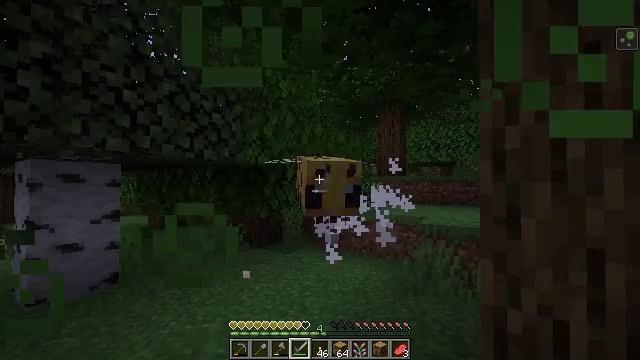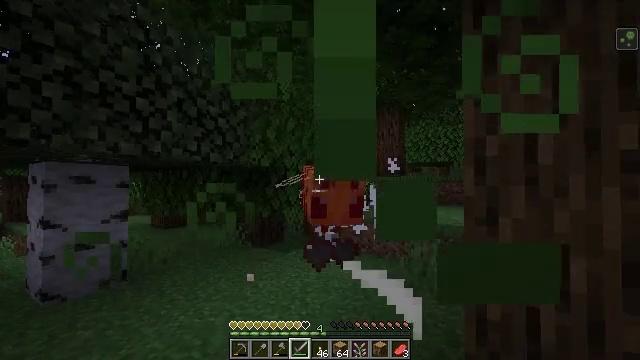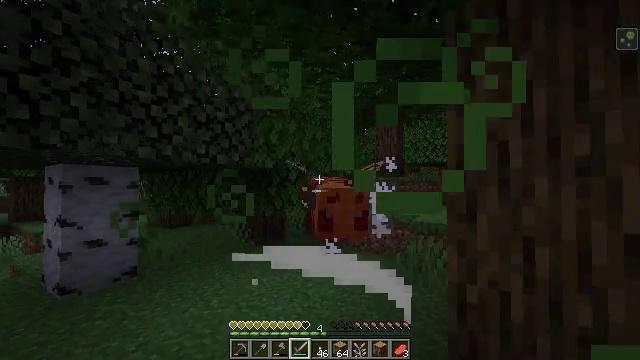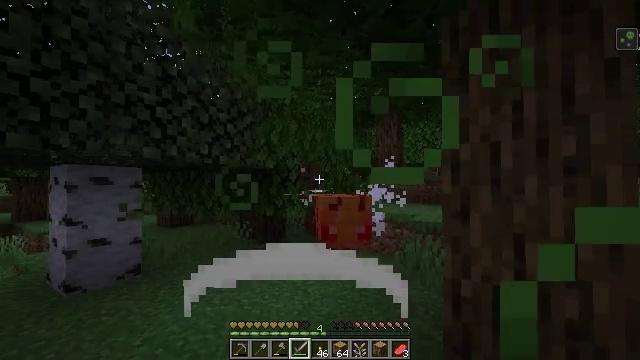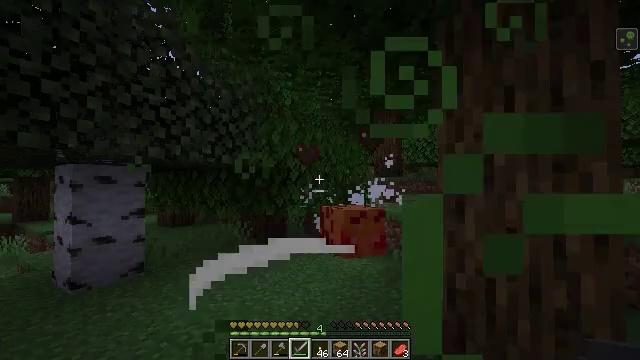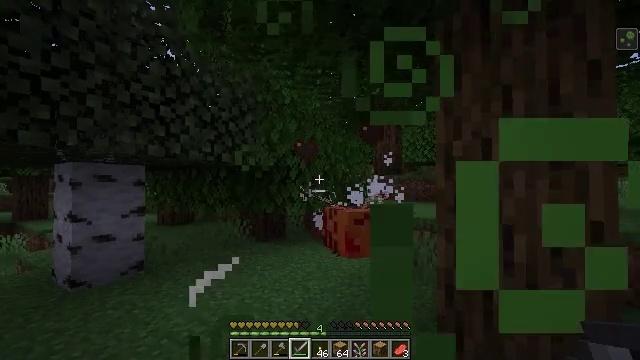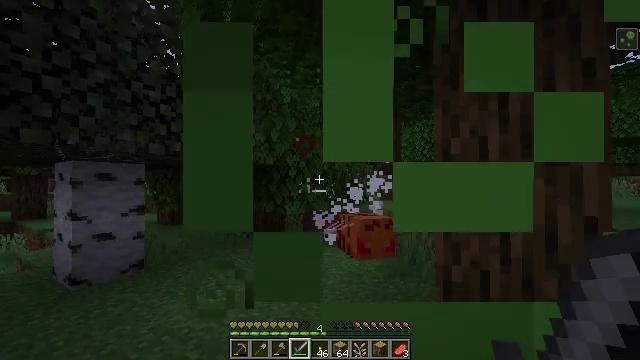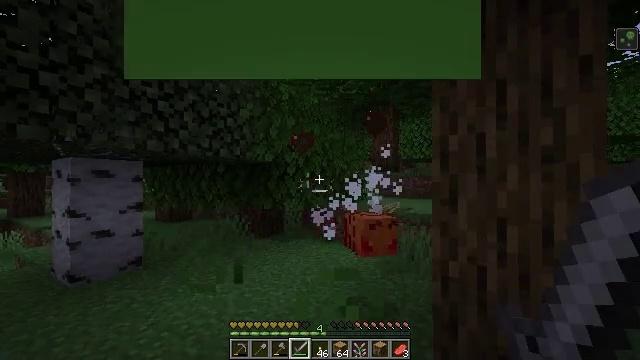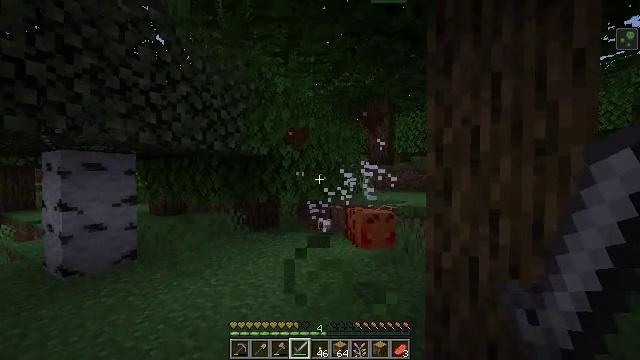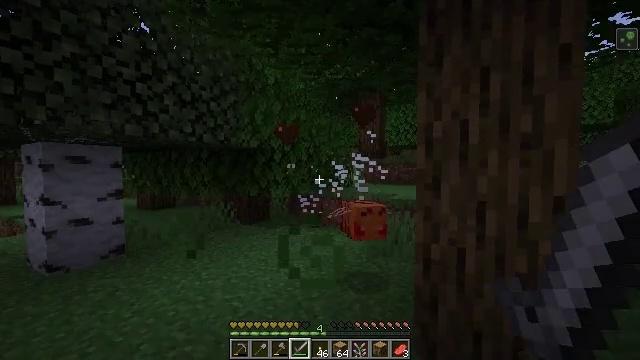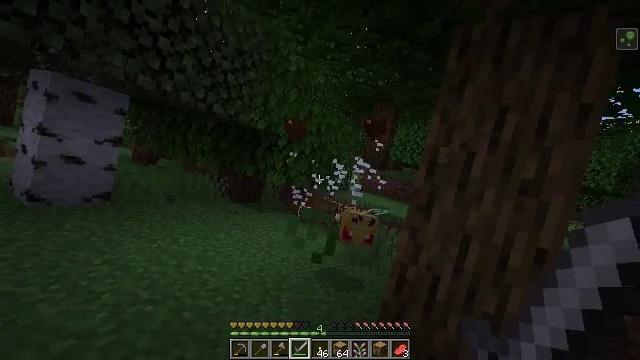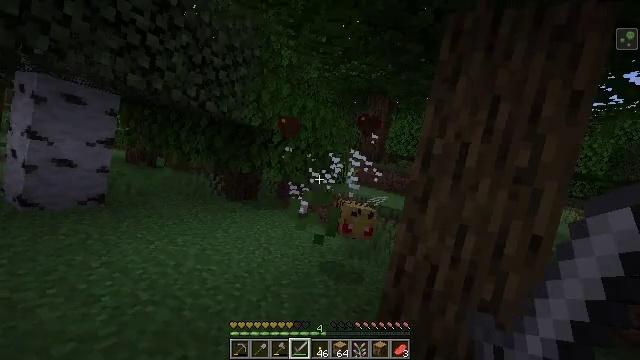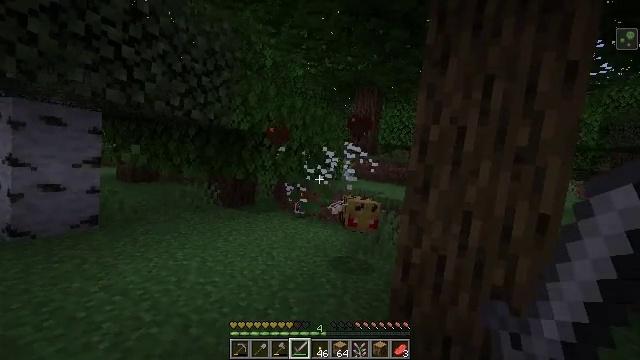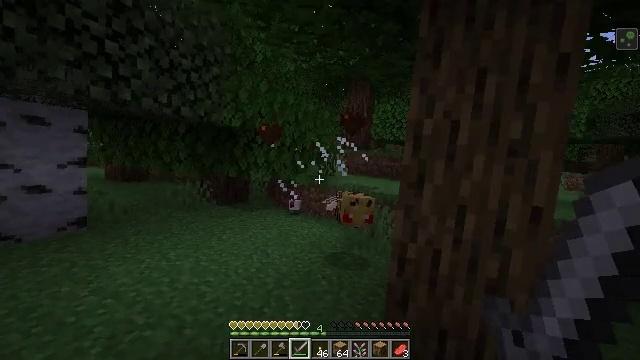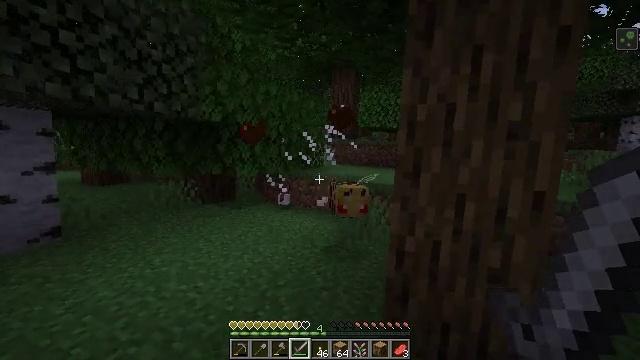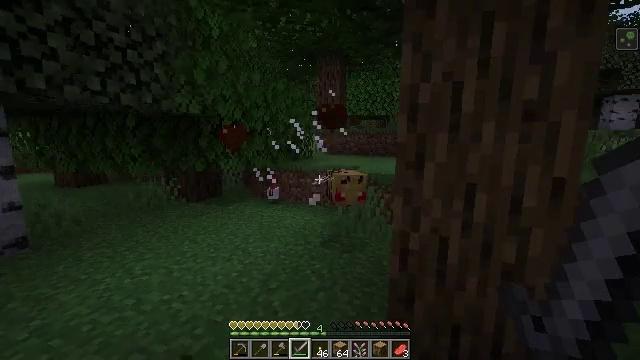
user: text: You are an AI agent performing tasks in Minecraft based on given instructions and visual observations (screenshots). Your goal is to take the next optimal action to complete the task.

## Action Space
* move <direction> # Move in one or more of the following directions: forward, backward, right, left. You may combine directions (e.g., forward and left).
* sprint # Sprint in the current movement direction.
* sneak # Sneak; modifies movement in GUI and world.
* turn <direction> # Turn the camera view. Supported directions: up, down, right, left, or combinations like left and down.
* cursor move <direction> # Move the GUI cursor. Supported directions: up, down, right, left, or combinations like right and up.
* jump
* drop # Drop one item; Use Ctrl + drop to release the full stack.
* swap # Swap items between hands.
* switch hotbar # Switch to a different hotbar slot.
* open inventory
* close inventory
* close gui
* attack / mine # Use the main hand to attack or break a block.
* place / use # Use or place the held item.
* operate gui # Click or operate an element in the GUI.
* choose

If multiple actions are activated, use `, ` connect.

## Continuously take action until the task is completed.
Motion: motion action
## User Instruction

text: Hunt insects.
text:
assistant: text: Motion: move back
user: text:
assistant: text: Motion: no_op
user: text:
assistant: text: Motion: no_op
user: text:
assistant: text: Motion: no_op
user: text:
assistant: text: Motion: no_op
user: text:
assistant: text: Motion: no_op
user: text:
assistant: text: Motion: no_op
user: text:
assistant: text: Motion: turn right and down
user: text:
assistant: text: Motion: turn right and down
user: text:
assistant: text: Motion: no_op
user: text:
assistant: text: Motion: turn right
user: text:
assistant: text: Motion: move forward
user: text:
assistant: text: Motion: move forward, turn right
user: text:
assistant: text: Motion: move forward, turn right and down
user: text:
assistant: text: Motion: turn right and down
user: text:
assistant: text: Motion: turn right and down
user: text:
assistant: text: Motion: turn down
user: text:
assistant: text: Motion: no_op
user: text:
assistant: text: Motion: attack / mine
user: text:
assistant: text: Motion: attack / mine
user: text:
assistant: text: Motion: attack / mine
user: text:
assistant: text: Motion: no_op
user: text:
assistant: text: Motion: no_op
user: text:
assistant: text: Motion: no_op
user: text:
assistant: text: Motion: no_op
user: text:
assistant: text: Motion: no_op
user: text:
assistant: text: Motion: turn right and up
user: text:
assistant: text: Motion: turn right and up
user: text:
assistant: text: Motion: turn right and up
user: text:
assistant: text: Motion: turn up